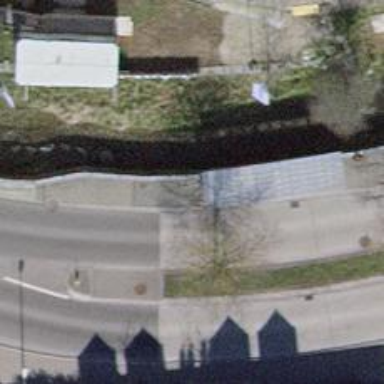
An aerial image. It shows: Bus stop with shelter. It is platform for public transport.